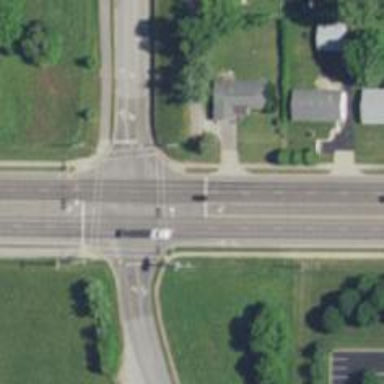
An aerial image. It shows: Crossing on the road with line markings.